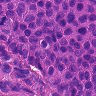
Metastatic tissue present: yes